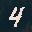
Label: 4